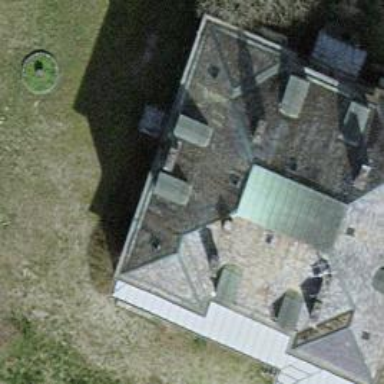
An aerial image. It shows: Historical castle building of manor type.